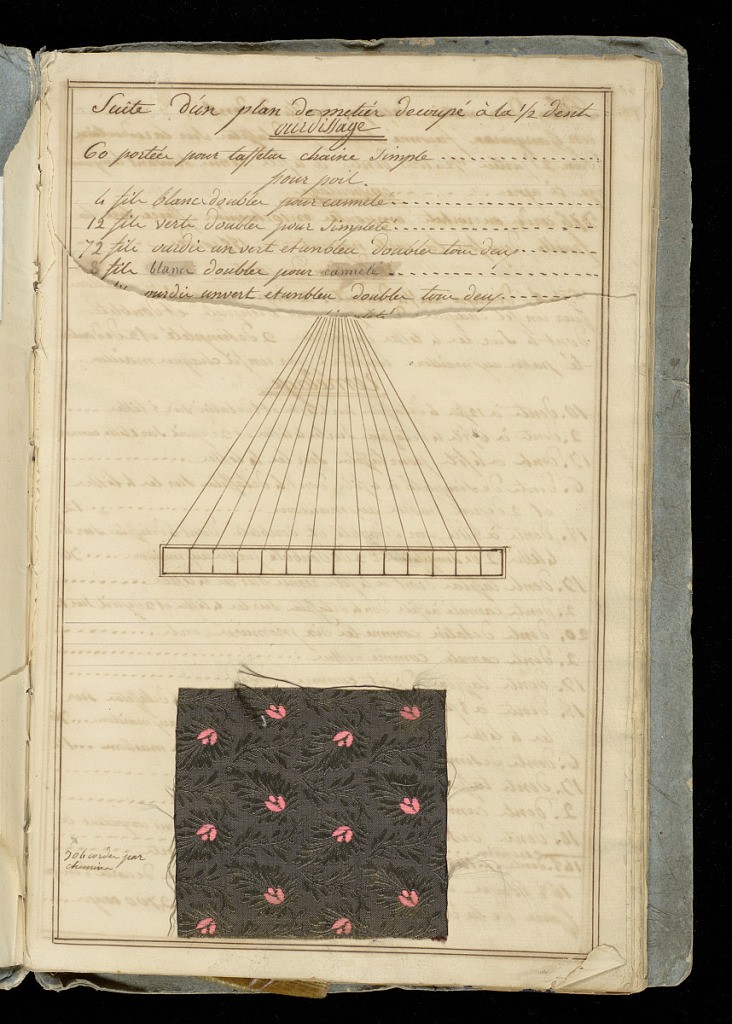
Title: Weaver's thesis book
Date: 1829
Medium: cardboard, paper
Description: Book bound in gray cardboard and containing some seventy-six pages of diagrams and descriptions of loom setup for different silks. Missing title page. Dated at top of page four "Janvier 5, 1829." Forty-two small samples of the weaves are attached to pages.